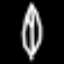
Label: leaf